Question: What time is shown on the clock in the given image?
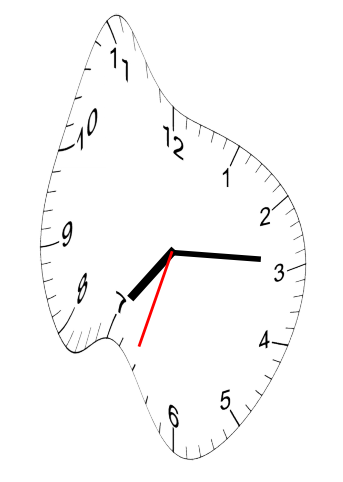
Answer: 07:14:33